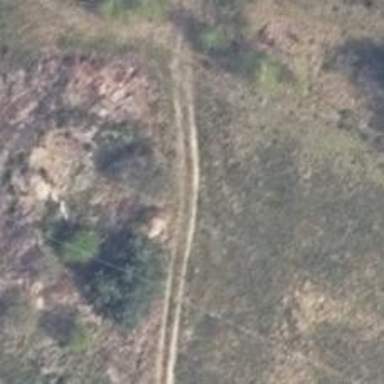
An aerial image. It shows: Track road with grade4 tracktype.